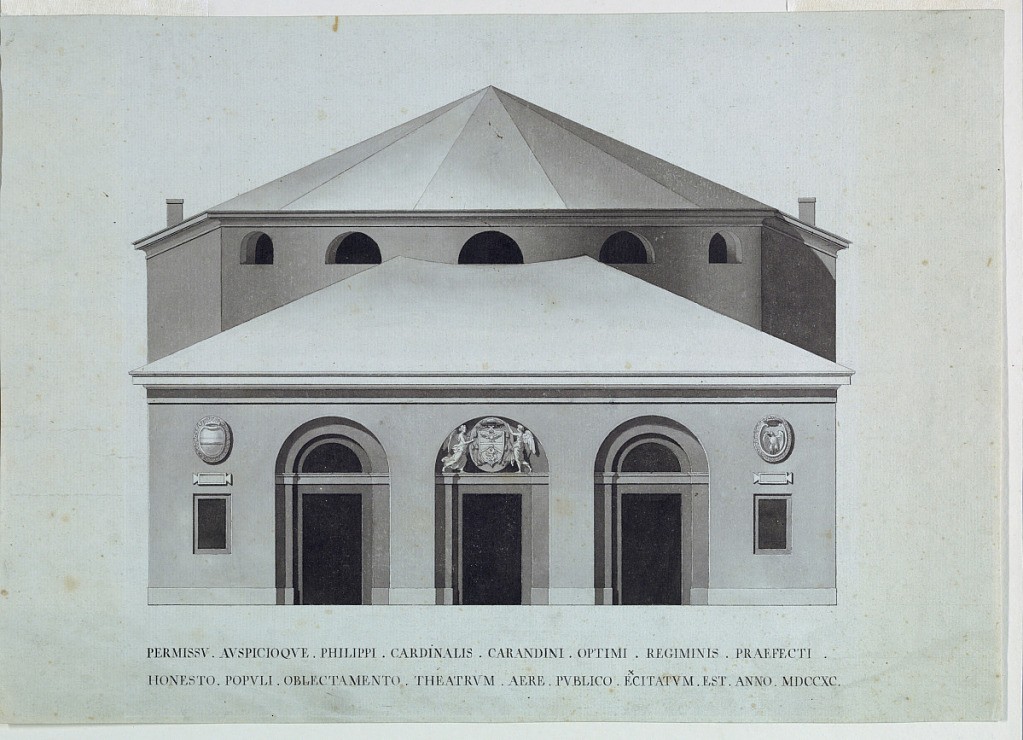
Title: Elevation of the Teatro Vaccai, Tolentino, Italy
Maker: Giuseppe Lucatelli, Italian, 1751 – 1828
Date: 1790
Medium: Pen and black ink, brush and gray wash on laid paper
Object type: Drawing
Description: Design for a theater.  Elevation of the main facade of a portico with three arched doorways.  The central doorway is decorated with coats of arms (of the cardinal of the town).  The main body of the theater is visible behind the portico.  It includes a semi-circular space, directly behind the portico.  Inscription below the elevation.